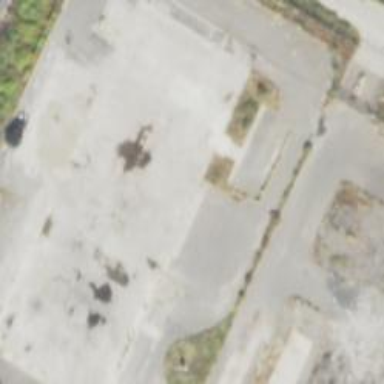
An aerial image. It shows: Brownfield site.